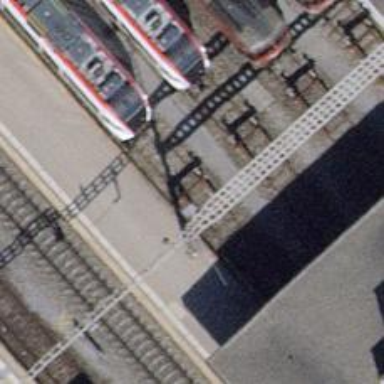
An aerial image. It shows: Railway buffer stop.